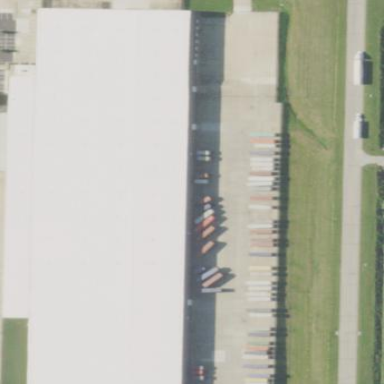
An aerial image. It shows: Warehouse building.